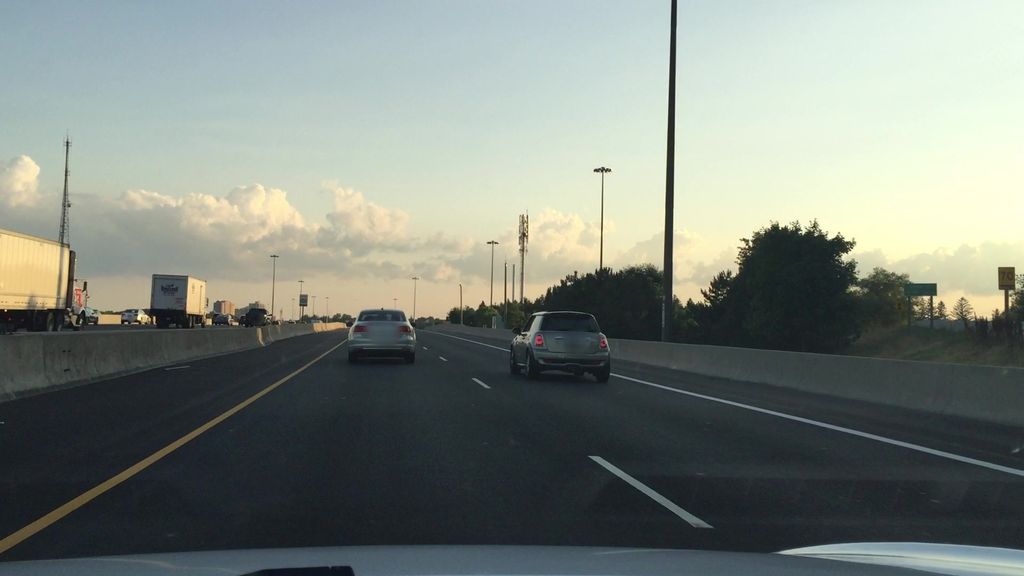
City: toronto